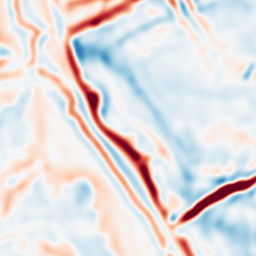
Category: multiscale
Decomposition family: log
Decomposition parameters: sigma: 5
Upsampling method: edge_directed
Upsampling parameters: scale: 4
Upsampling scale: 4